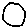
Label: circle